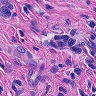
Metastatic tissue present: yes